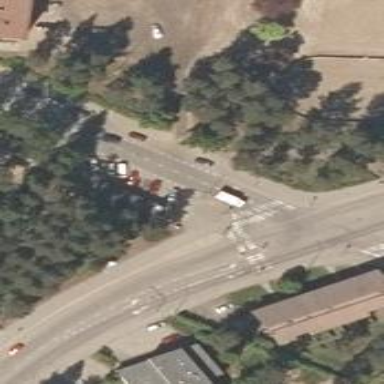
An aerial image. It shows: Cycleway with asphalt surface and zebra crossing.